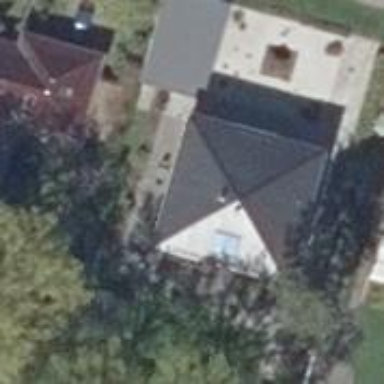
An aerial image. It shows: Residential building with pyramidal roof shape.